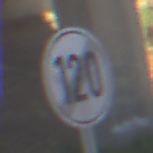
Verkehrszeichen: EndeGeschwindigkeit120
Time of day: Midday
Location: Roofed (Underpass)
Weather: Clear
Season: NotSpecified
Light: Natural